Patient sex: F
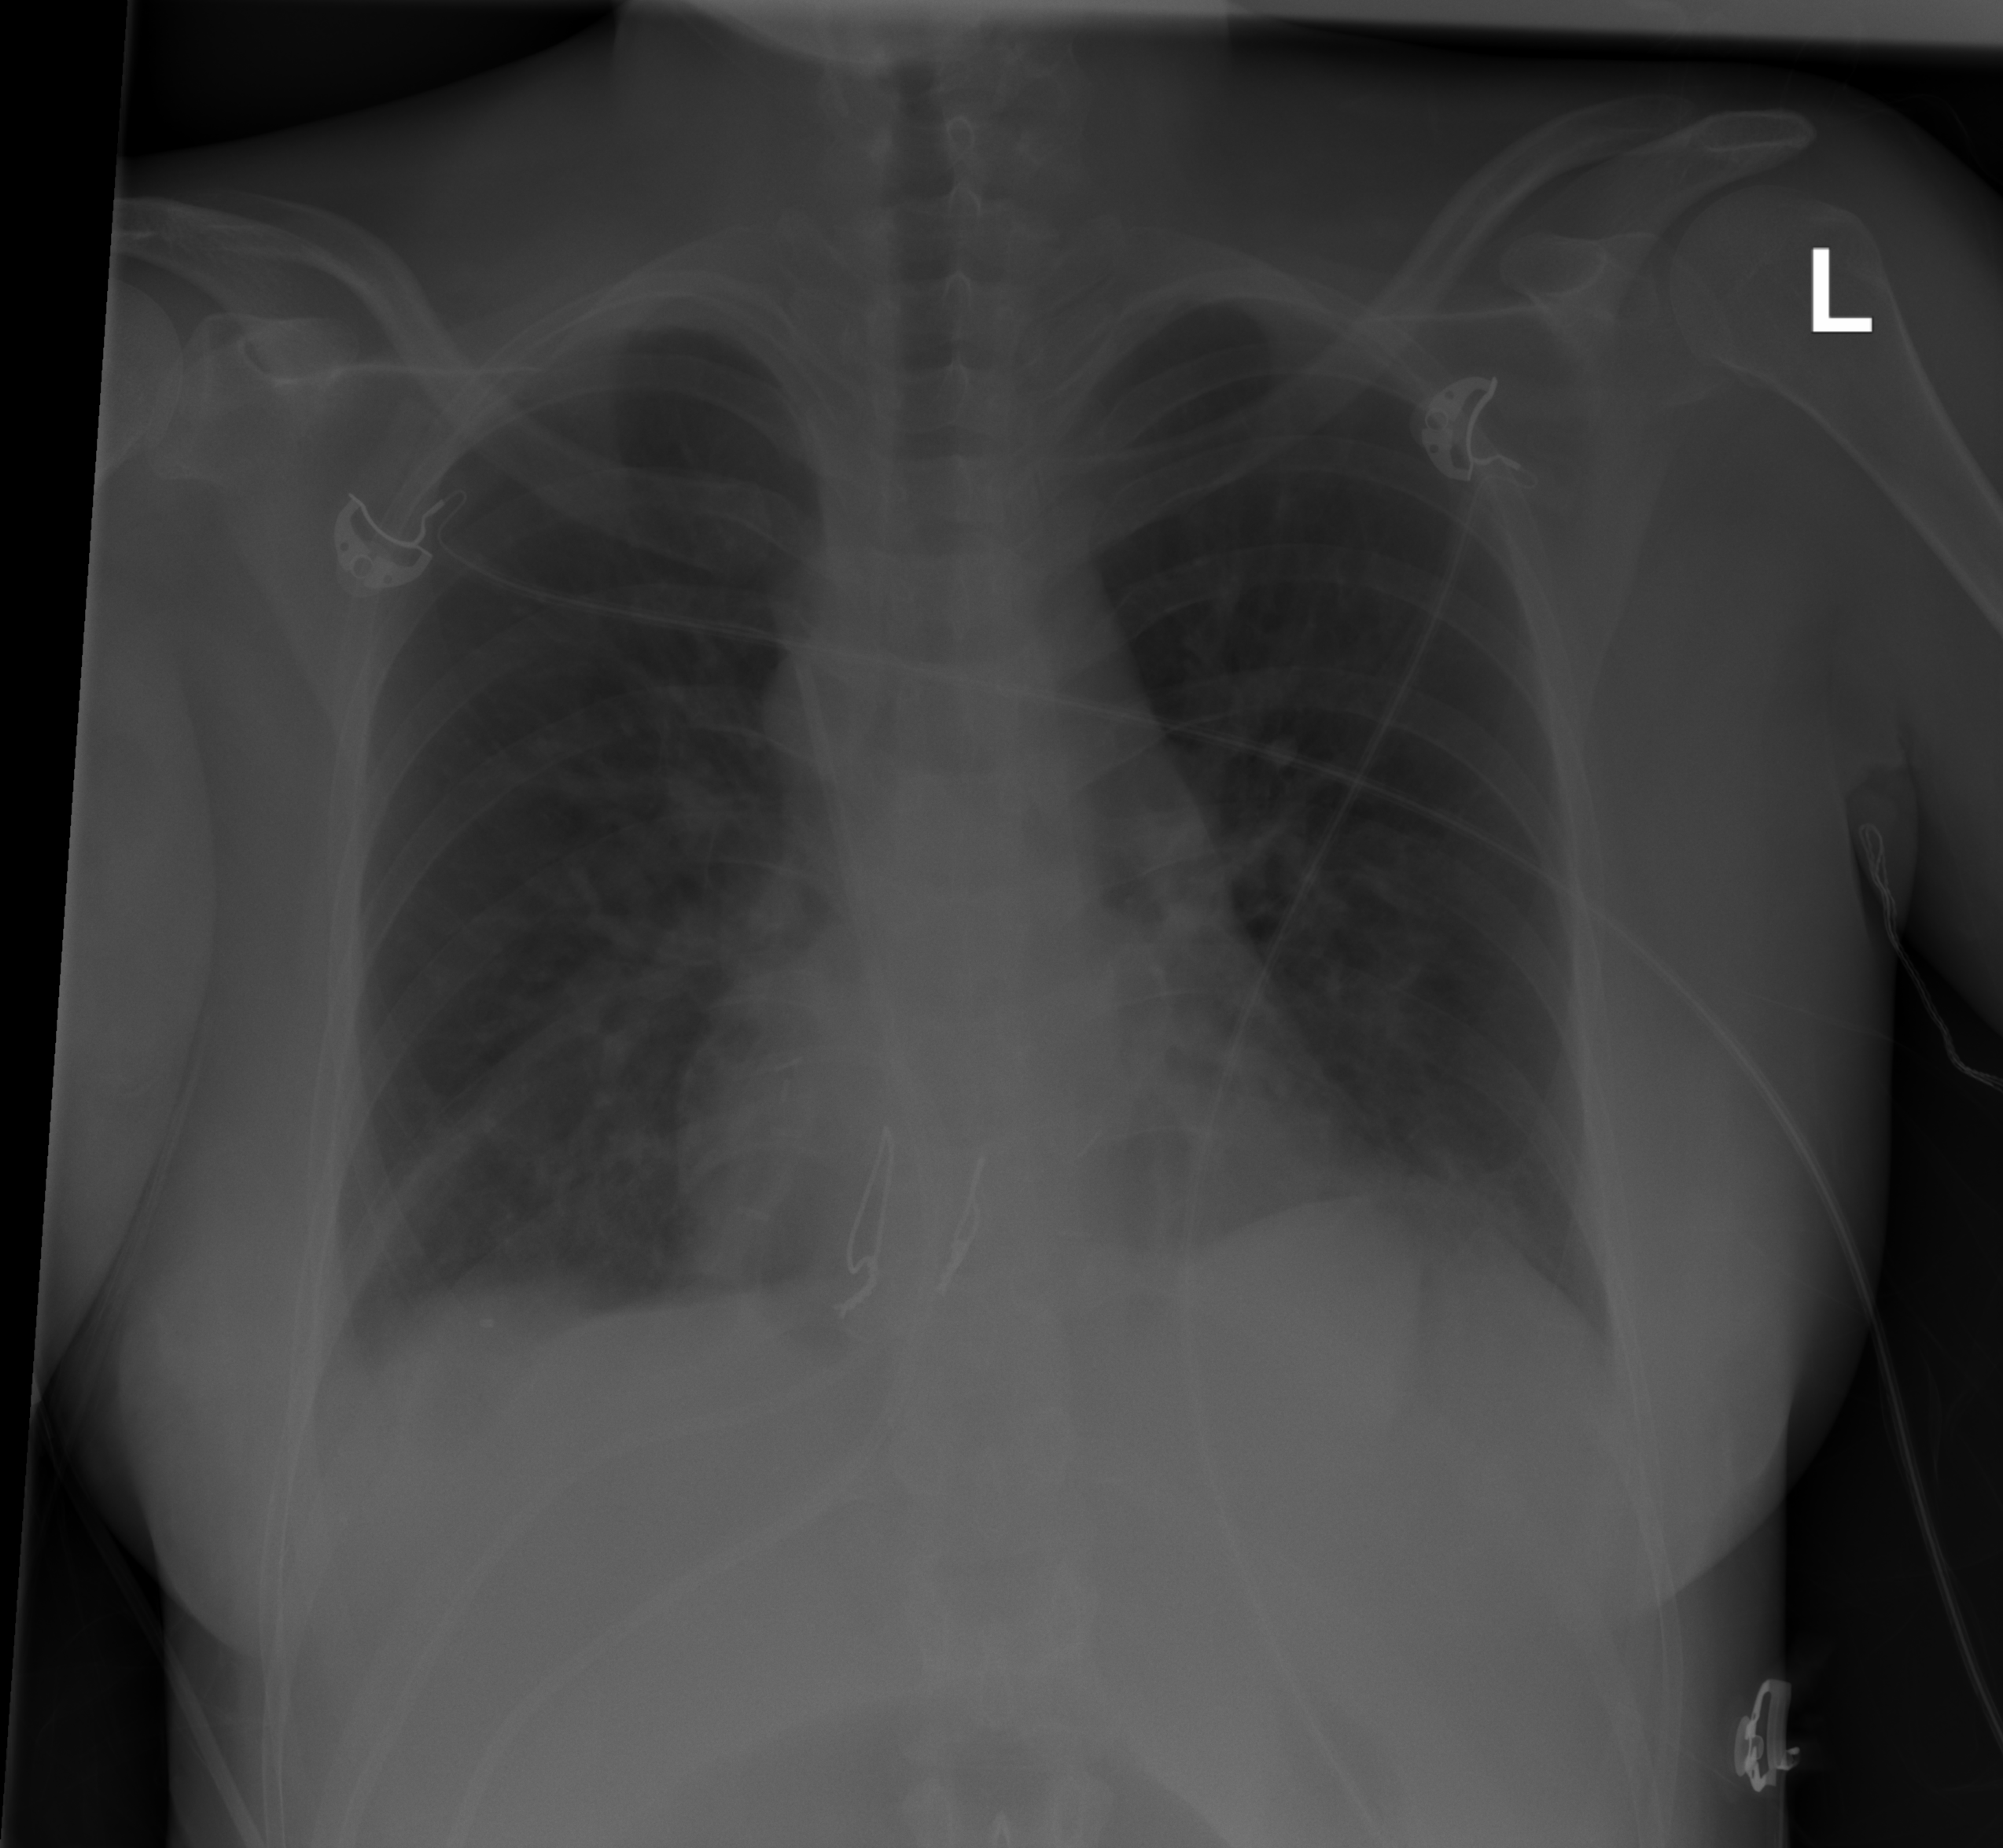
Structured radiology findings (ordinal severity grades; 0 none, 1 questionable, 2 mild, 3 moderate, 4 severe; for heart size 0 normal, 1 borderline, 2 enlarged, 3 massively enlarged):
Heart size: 0
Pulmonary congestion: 0
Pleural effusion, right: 2
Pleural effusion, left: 0
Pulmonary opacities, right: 0
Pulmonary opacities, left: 0
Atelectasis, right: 2
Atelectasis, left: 2